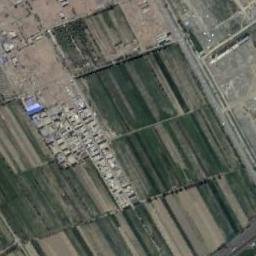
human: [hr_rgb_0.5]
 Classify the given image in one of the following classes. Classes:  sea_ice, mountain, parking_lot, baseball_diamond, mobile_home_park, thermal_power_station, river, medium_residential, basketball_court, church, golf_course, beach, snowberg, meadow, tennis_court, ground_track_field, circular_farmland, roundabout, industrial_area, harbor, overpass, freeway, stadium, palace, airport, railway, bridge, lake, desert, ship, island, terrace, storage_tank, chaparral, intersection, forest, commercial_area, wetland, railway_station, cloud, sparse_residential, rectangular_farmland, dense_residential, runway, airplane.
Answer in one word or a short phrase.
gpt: rectangular_farmland